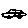
Label: car